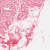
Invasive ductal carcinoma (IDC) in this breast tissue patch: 0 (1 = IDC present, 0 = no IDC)